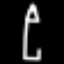
Label: pencil